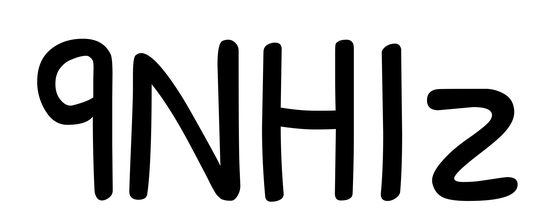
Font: PatrickHand-Regular